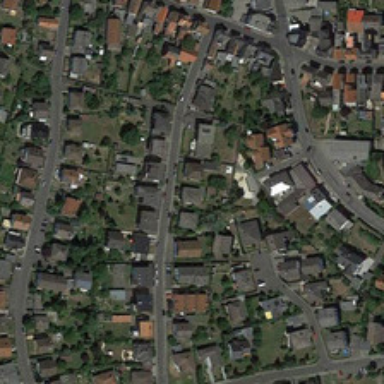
The houses of different colors are compactly located in these irregular shaped blocks .